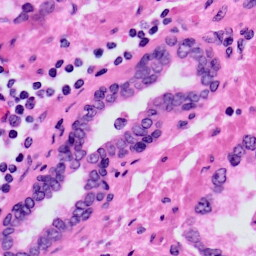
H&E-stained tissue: Prostate